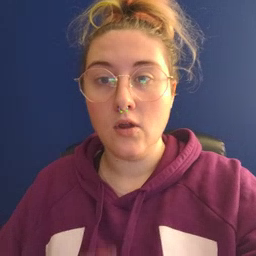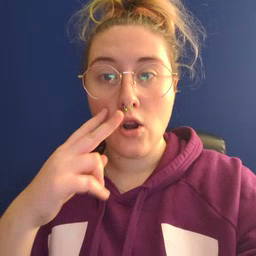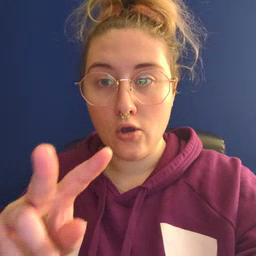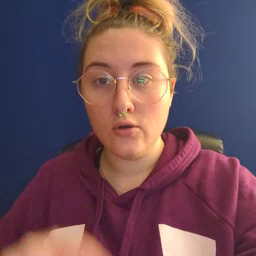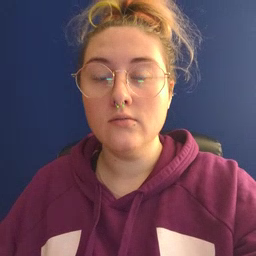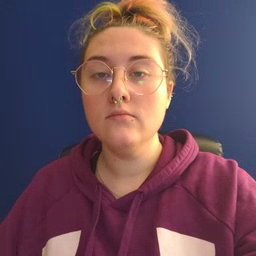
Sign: look